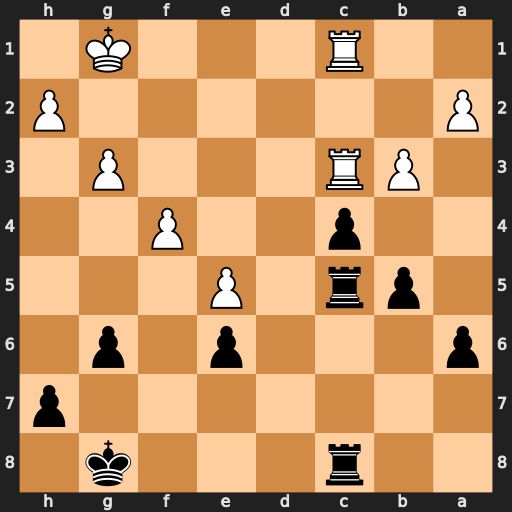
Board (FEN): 2r3k1/7p/p3p1p1/1pr1P3/2p2P2/1PR3P1/P6P/2R3K1
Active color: b
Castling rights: -
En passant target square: -
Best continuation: cxb3 Rxb3 Rxc1+